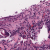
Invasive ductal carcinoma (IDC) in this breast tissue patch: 0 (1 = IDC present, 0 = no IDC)